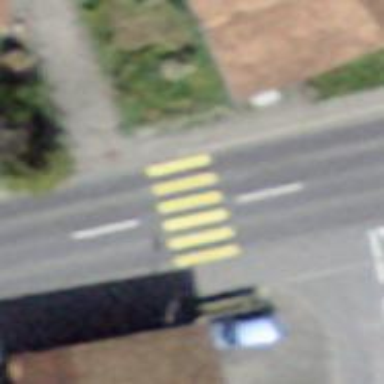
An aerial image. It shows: Zebra crossing on the road.